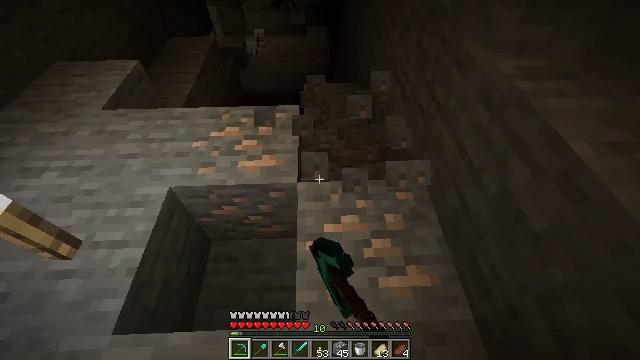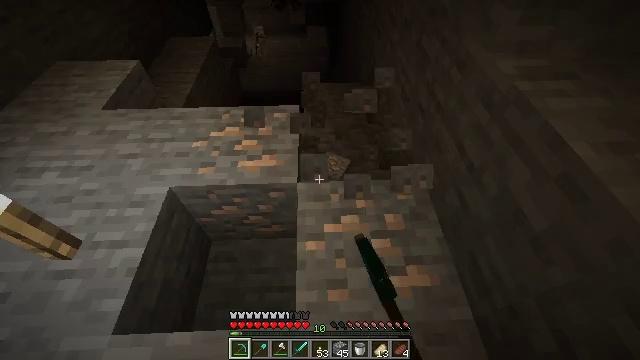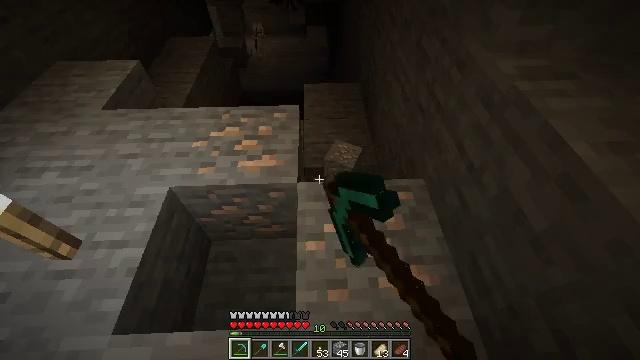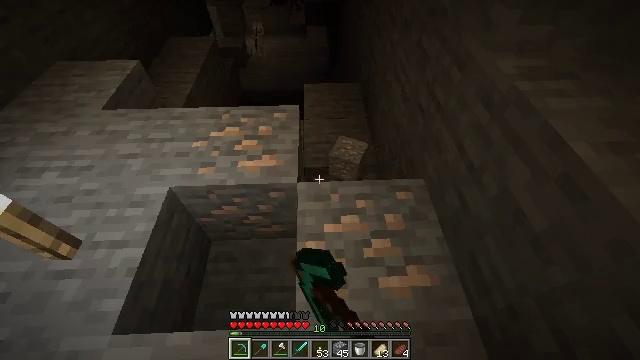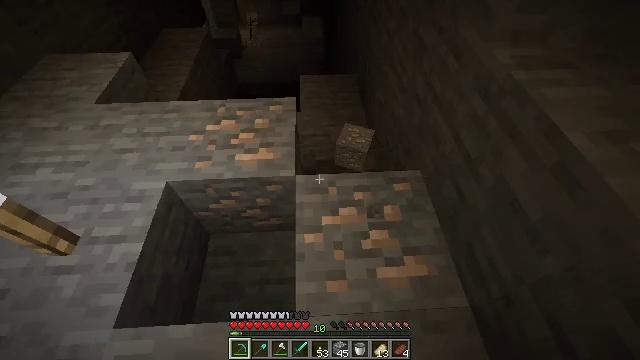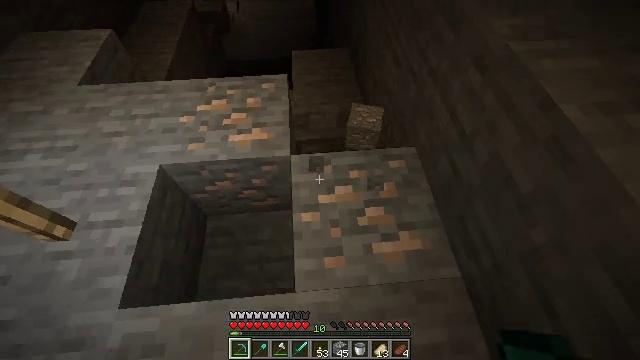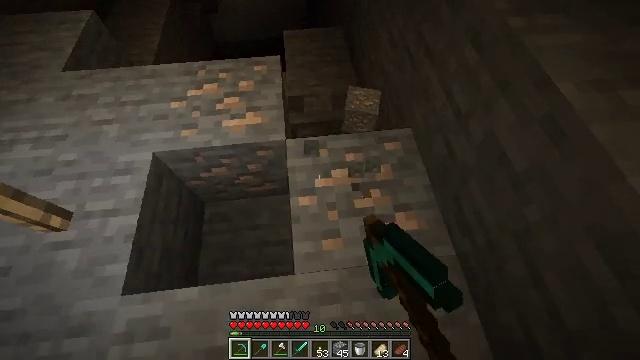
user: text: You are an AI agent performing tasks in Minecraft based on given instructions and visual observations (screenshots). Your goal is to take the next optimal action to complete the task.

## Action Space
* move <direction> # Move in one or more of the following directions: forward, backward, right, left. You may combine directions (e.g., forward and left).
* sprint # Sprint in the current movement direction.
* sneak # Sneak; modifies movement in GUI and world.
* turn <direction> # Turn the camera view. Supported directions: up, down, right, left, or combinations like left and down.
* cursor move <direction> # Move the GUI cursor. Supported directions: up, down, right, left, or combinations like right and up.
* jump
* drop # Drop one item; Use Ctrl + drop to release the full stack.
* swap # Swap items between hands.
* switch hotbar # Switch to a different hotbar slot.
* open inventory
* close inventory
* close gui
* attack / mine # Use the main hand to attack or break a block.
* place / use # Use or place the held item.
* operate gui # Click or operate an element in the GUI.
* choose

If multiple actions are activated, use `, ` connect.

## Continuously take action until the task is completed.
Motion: motion action
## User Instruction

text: Get rid of the infested stone.
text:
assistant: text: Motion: attack / mine
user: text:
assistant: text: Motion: attack / mine
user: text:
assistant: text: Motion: attack / mine
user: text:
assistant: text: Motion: turn down, attack / mine
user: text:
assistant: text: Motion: turn right and down, attack / mine
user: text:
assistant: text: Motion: turn right and down, attack / mine
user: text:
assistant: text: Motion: attack / mine